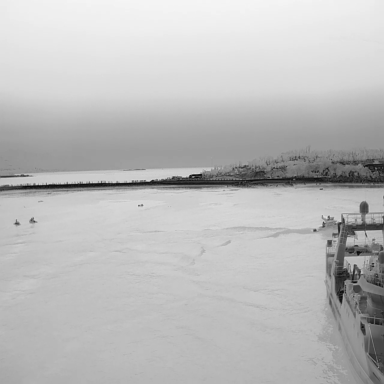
There are four objects shown in the infrared image, including three canoes, and a container_ship.